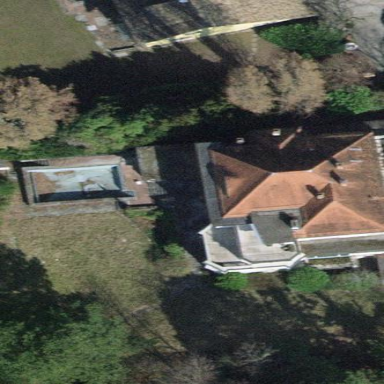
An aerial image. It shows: Building with hipped roof shape.